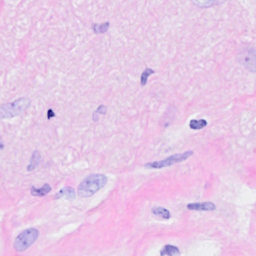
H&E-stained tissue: Breast